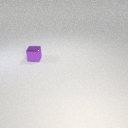
small purple metal cube